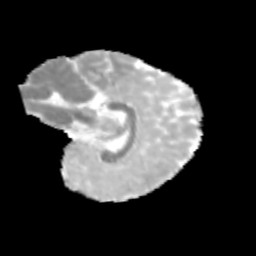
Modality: MD
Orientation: sagittal
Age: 10
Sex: female
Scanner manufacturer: siemens
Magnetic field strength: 3 T
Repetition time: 3.8 s
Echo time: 0.07 s